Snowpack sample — Loveland Pass, Silver Plume, Colorado, USA (12/14/25, 10:50 AM MST)
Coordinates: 39.664, -105.882
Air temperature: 36 °F
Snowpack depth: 67 cm
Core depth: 10 cm
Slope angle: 6°, slope face: 326°
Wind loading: low
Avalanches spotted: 0
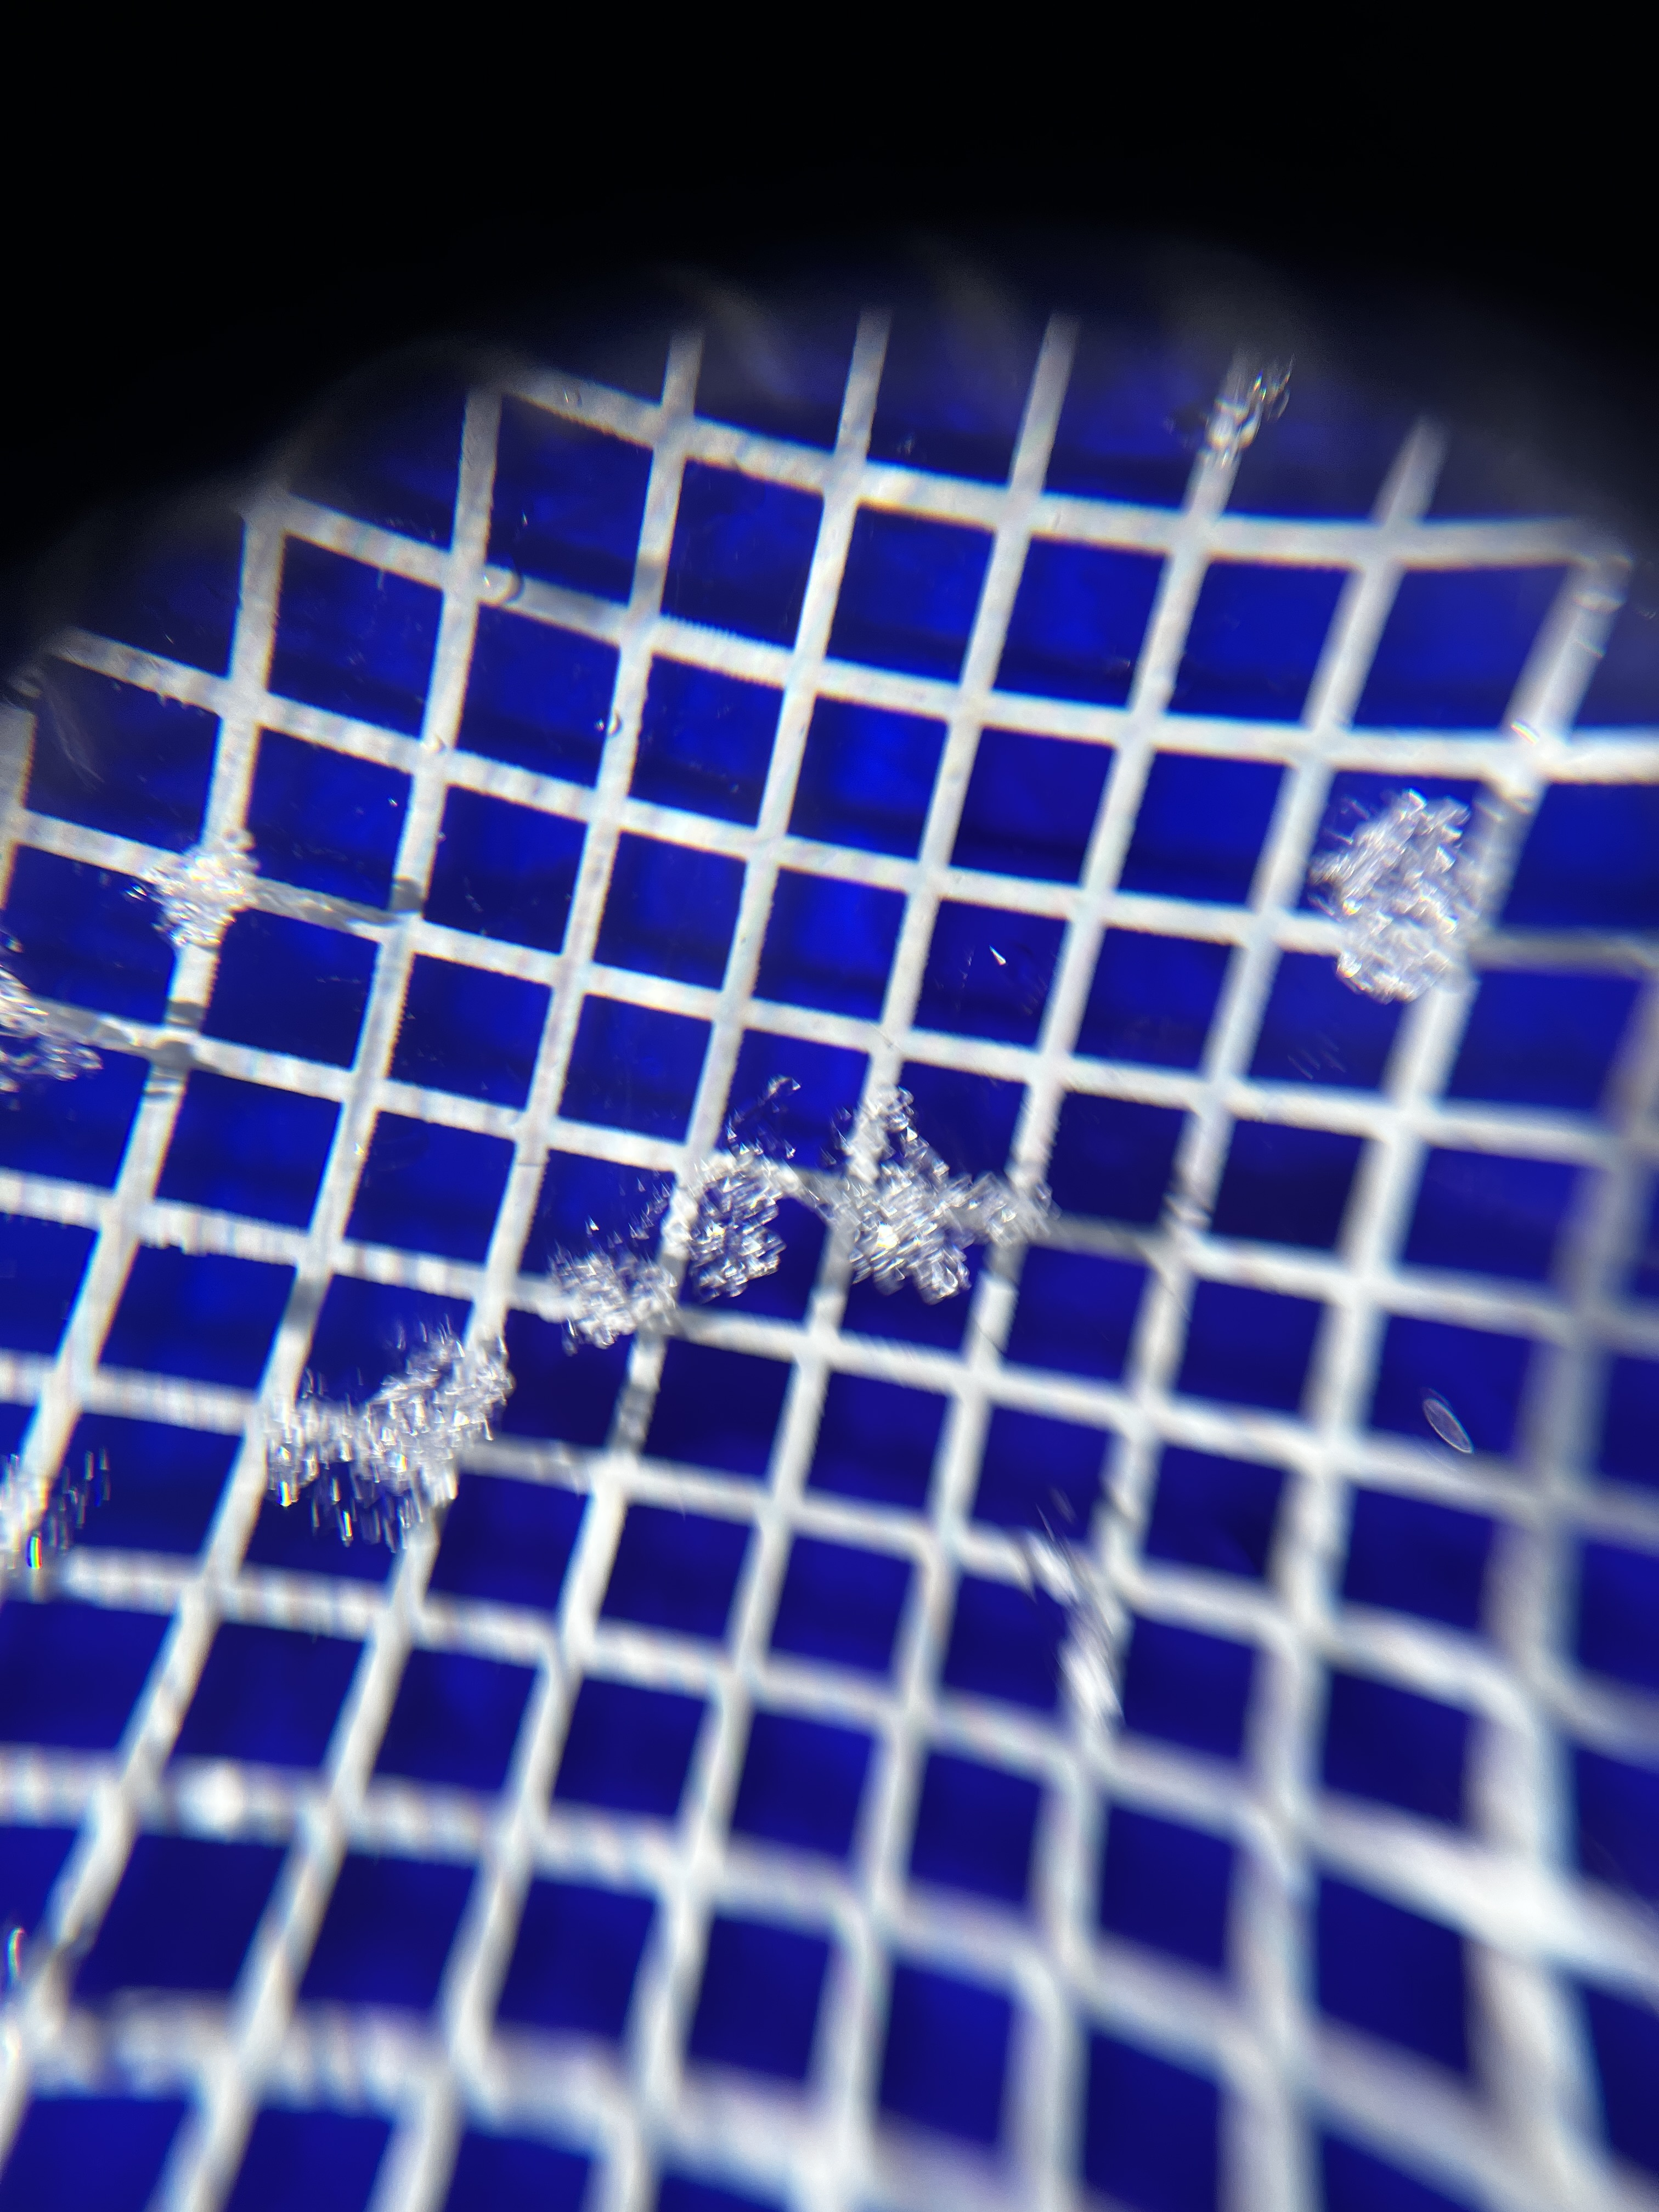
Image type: magnified_profile
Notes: No avalanches spotted, very late start to the season with minimal snowpack